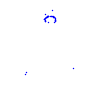
Particle: kaon